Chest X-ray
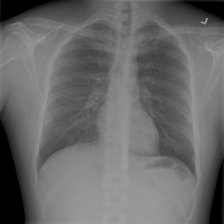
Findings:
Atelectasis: negative
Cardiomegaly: negative
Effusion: negative
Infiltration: negative
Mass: negative
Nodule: negative
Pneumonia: negative
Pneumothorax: negative
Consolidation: negative
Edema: negative
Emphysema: negative
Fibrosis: negative
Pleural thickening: negative
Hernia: negative